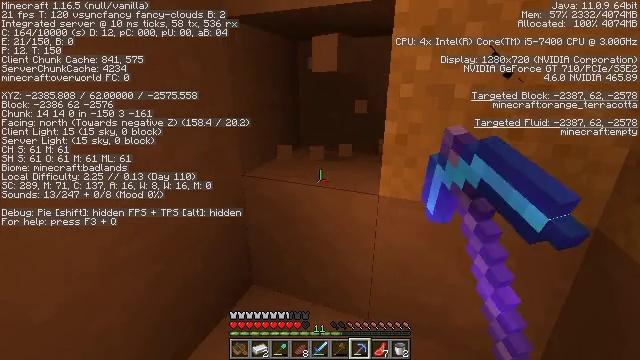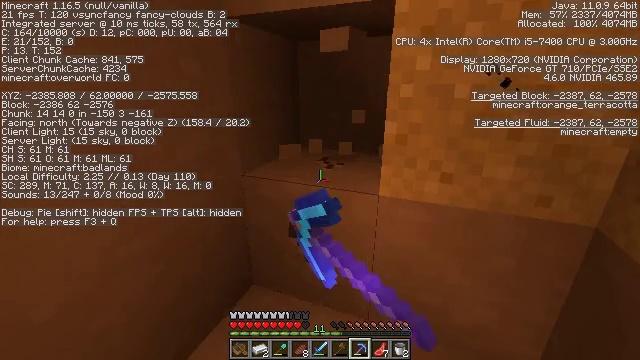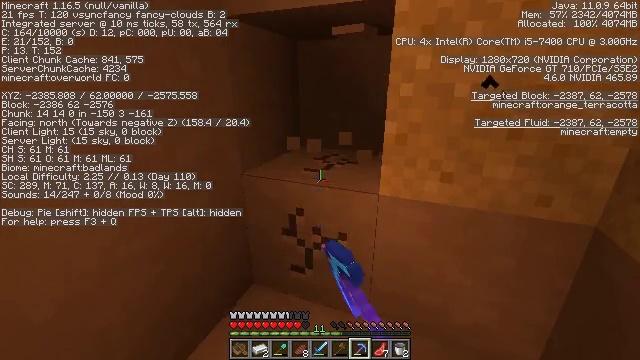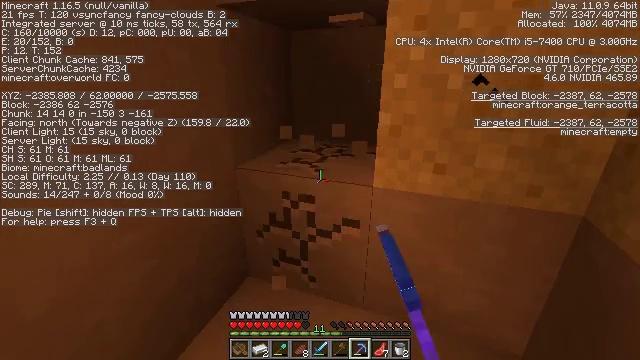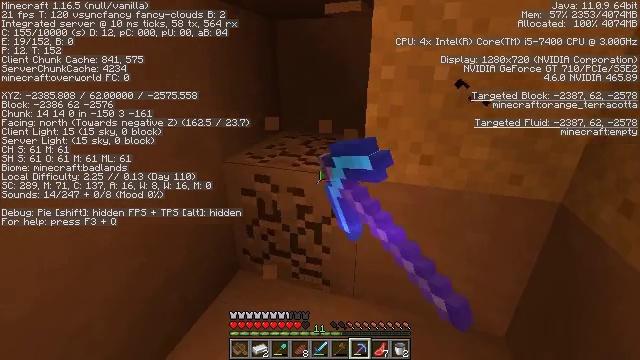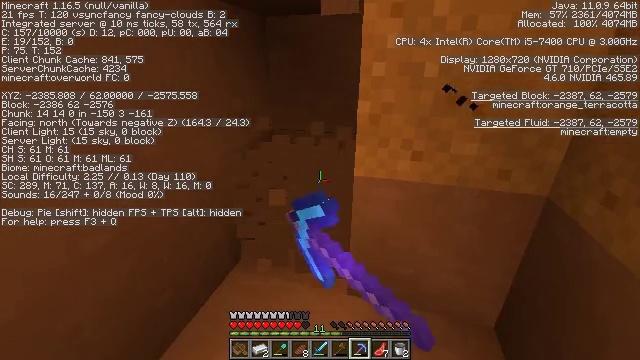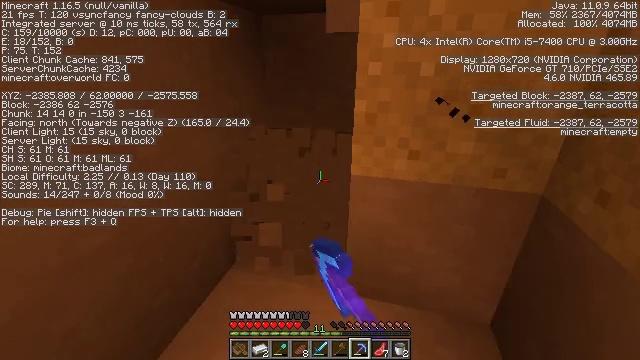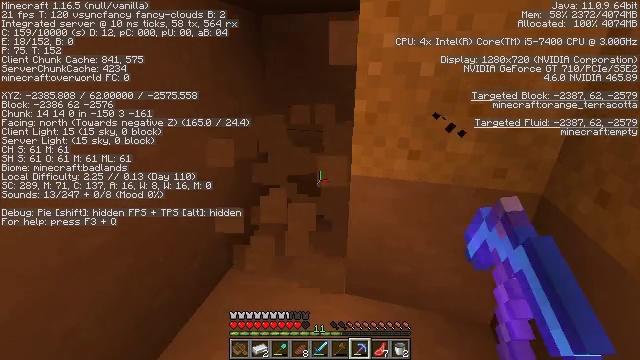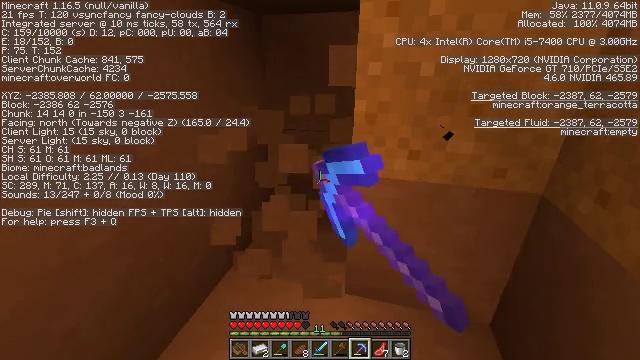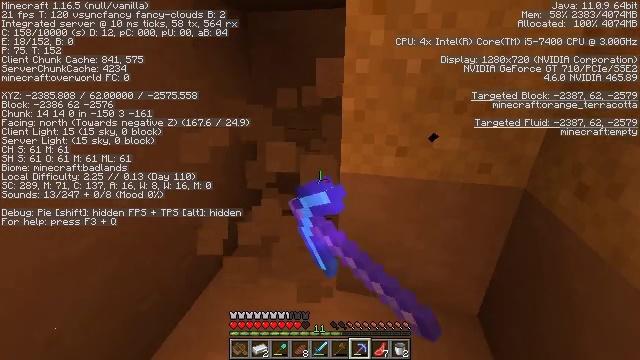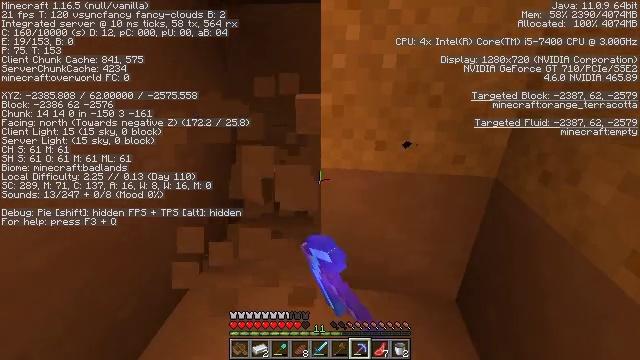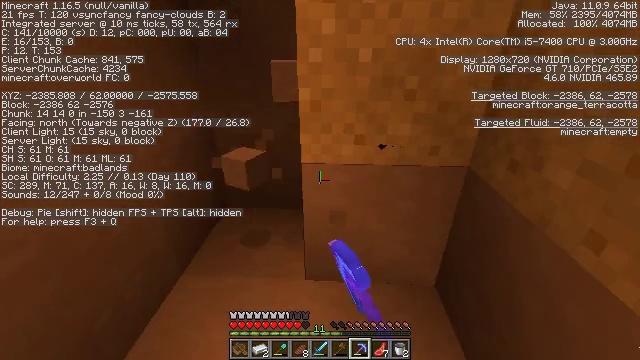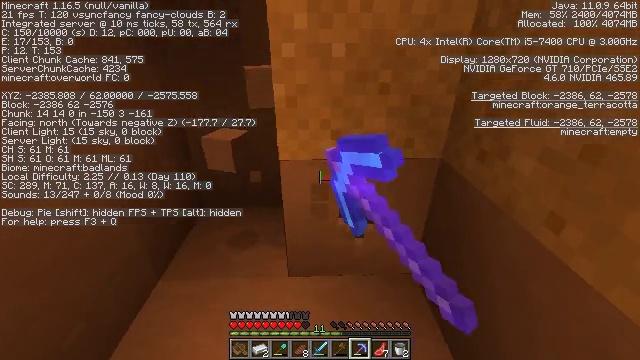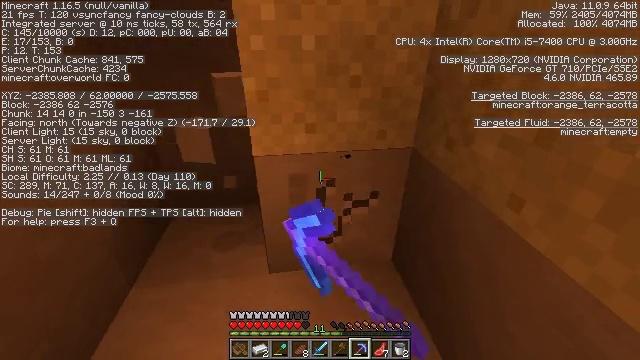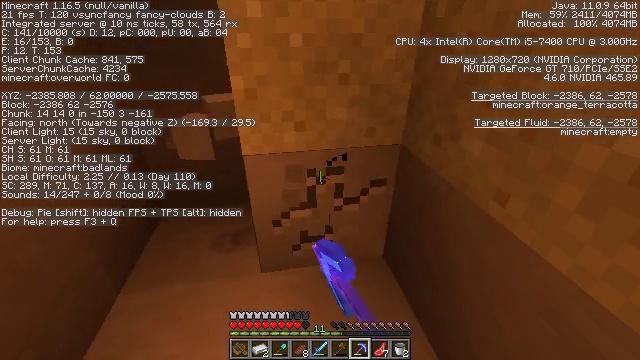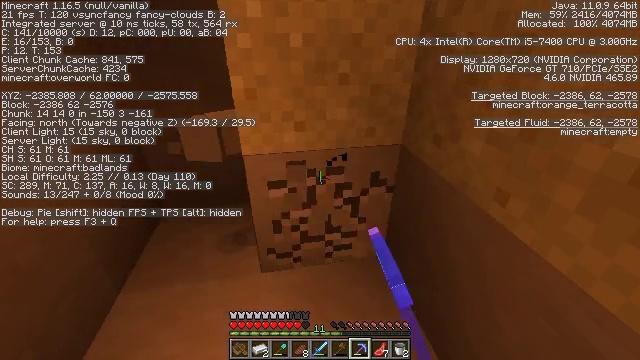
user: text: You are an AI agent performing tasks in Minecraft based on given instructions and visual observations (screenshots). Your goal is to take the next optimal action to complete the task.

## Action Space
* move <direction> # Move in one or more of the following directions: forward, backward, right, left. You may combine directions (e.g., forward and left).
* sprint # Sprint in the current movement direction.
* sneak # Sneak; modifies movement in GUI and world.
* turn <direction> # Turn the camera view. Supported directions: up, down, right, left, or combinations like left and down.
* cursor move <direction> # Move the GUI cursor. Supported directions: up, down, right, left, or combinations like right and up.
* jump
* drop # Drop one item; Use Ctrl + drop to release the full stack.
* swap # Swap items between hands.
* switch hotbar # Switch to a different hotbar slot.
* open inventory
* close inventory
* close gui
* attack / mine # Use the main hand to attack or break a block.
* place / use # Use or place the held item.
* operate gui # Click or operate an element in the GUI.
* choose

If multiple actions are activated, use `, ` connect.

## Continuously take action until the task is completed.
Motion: motion action
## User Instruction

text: Dig out the orange terracotta.
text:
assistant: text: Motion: attack / mine
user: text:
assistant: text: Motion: attack / mine
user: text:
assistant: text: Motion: turn right and down, attack / mine
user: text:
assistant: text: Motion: turn right and down, attack / mine
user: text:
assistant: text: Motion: turn right, attack / mine
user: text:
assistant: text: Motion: attack / mine
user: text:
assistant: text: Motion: attack / mine
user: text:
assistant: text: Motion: attack / mine
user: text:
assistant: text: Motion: turn right, attack / mine
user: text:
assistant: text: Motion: turn right, attack / mine
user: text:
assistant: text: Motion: turn right and down, attack / mine
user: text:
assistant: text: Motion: turn right, attack / mine
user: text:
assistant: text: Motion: turn right and down, attack / mine
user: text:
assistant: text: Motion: turn right, attack / mine
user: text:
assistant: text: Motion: attack / mine
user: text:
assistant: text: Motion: attack / mine
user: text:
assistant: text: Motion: attack / mine
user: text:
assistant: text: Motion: attack / mine
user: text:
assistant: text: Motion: attack / mine
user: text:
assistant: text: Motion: attack / mine
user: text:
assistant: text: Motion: attack / mine